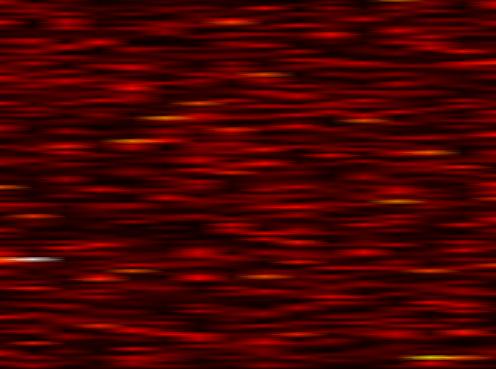
Label: UFMC